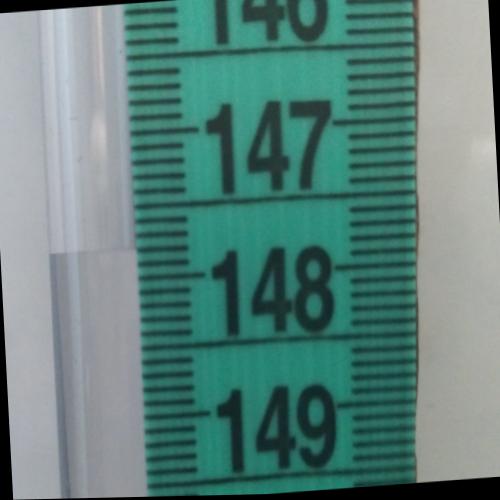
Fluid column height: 147.8 cm